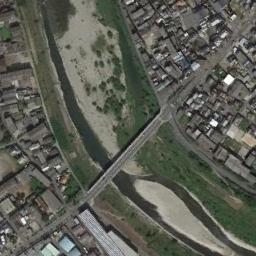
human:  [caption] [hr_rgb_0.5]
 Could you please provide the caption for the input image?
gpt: There is a bridge over the water and land between many buildings .

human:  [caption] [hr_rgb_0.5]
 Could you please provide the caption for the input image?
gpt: A bridge built on a narrow dark green river and the flood bed of the river and the residential area on both sides of the river .

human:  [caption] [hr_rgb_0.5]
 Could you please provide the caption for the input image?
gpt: The two bridges intersect on the river bank .

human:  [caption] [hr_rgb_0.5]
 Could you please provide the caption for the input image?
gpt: A bridge connects the land on both sides of the river  There are several sandbanks in the middle of the river  There are many buildings and roads on the land .

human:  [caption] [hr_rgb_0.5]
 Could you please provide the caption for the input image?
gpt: Many buildings are at either end of the bridge .